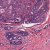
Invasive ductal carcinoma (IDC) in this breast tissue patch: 1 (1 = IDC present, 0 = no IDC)